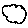
Label: cloud